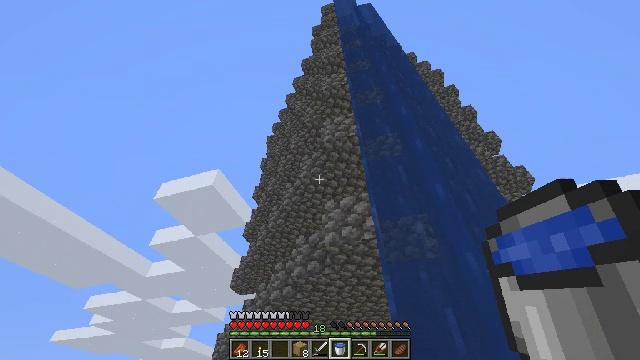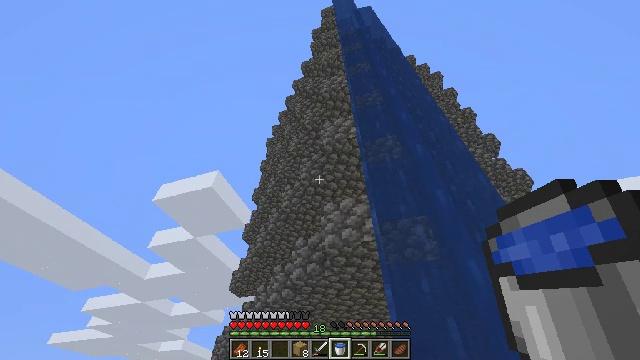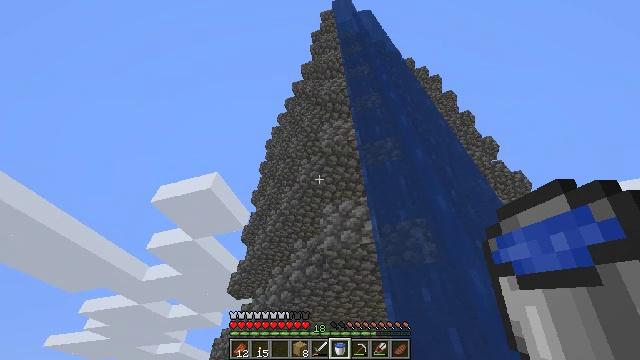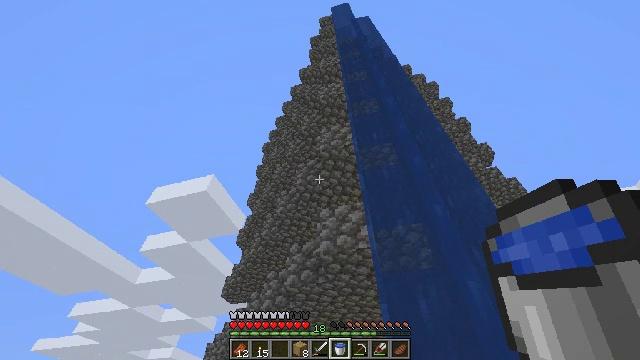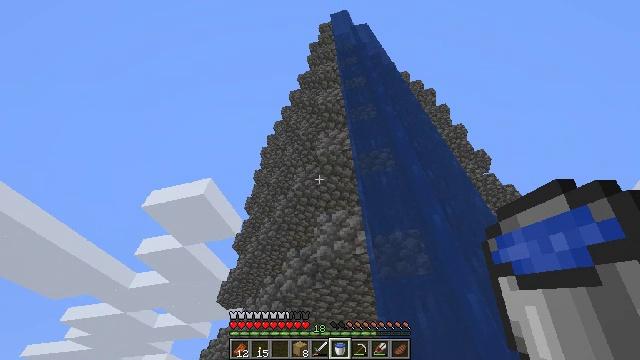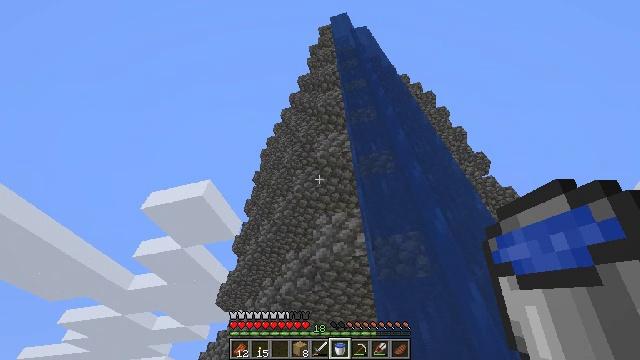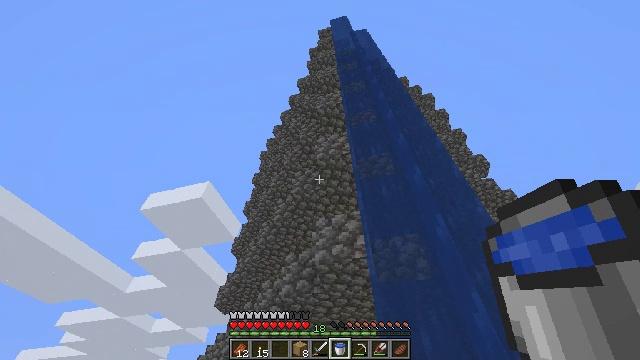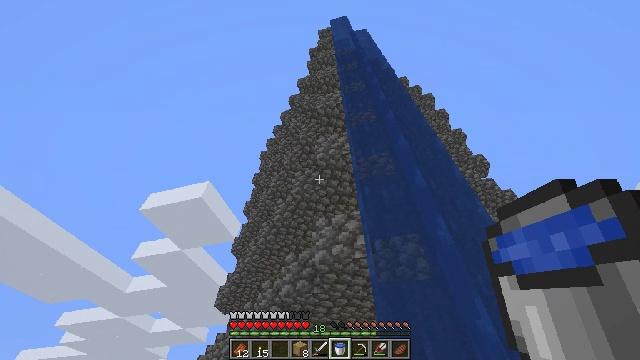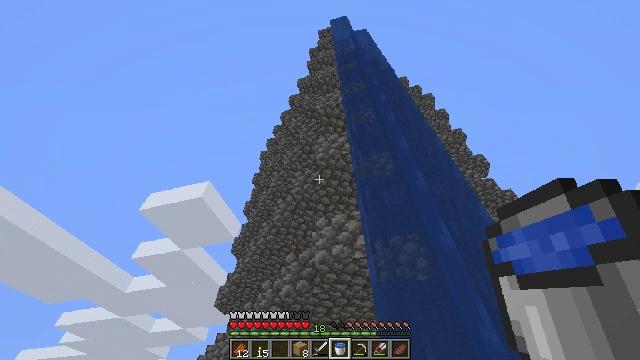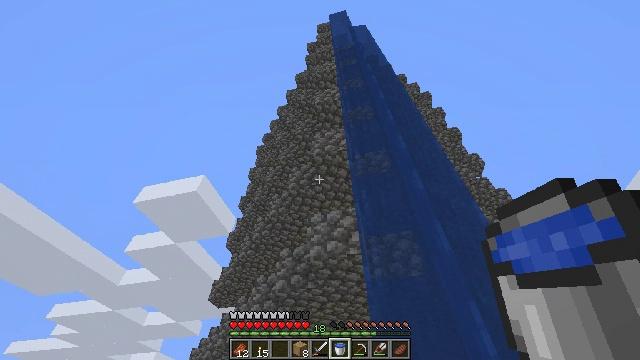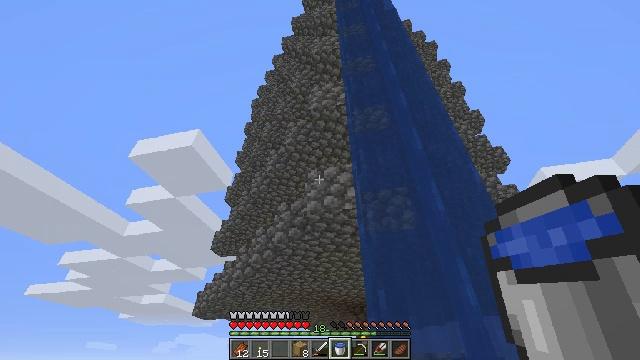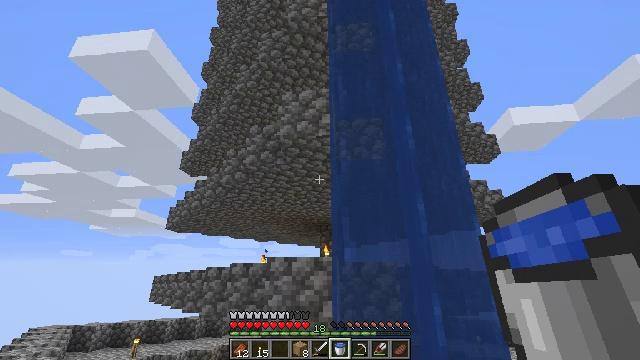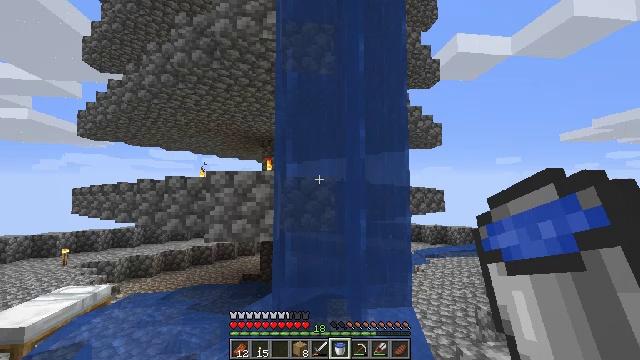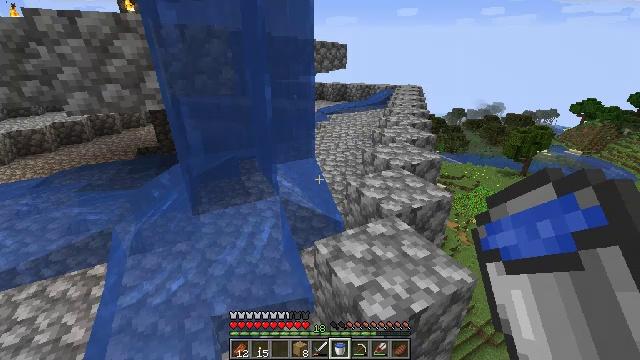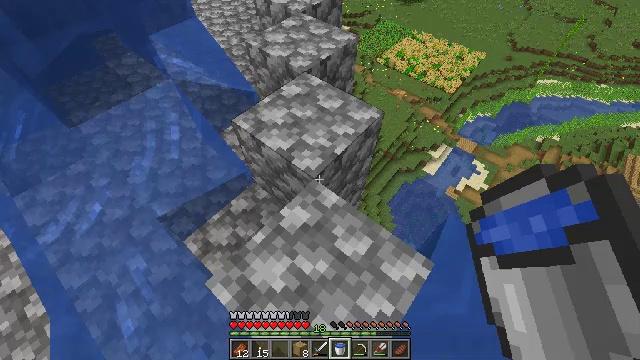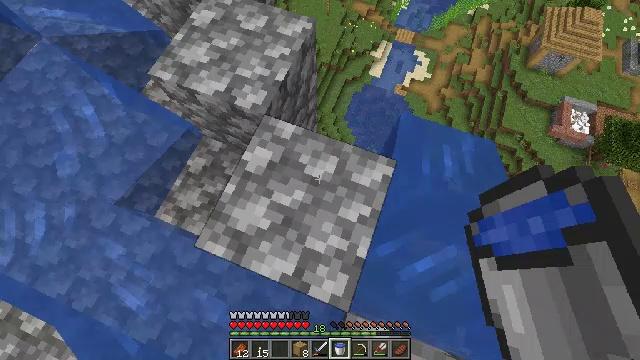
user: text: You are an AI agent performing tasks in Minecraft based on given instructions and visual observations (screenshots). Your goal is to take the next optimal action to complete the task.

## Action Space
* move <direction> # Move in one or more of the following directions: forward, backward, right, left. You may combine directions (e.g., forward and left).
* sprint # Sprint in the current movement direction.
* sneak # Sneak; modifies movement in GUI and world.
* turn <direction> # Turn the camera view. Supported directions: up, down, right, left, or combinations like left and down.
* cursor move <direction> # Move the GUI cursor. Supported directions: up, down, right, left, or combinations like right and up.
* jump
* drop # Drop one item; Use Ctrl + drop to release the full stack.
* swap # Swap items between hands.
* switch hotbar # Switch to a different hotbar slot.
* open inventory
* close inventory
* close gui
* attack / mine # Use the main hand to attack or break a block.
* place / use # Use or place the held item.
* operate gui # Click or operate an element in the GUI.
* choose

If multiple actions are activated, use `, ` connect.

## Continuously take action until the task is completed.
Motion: motion action
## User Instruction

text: Smelt a cooked beef.
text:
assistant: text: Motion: no_op
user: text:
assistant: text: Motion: no_op
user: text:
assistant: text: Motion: turn right
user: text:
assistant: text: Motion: turn up
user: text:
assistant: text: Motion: no_op
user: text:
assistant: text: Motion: no_op
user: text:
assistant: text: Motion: no_op
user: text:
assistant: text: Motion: no_op
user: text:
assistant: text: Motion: turn right
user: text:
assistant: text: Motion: turn down
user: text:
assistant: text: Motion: turn right and down
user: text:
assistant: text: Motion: turn right and down
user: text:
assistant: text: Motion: turn right and down
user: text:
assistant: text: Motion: turn right and down
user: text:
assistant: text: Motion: turn right and down
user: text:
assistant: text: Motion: turn right and down
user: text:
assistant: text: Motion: turn right and down
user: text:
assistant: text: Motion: turn right and down
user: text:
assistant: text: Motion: turn right and down
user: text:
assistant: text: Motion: turn right
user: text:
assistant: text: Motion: no_op
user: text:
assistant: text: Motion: no_op
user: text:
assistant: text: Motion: no_op
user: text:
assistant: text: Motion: no_op
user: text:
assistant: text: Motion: move forward and move right
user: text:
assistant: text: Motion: move forward and move right
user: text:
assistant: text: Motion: move forward and move right
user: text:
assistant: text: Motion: move right
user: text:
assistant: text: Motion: move right
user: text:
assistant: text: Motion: no_op